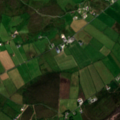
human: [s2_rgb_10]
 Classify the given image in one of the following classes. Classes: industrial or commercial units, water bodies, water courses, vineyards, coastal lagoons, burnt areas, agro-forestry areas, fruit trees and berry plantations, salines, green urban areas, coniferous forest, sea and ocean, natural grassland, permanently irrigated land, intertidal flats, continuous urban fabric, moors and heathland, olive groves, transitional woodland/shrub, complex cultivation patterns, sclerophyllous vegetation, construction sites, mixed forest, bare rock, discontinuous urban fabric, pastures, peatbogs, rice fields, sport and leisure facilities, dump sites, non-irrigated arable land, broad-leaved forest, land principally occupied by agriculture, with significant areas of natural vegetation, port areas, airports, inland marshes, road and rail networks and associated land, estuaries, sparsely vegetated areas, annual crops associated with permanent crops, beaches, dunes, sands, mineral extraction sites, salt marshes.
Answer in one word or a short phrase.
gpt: pastures, moors and heathland, peatbogs